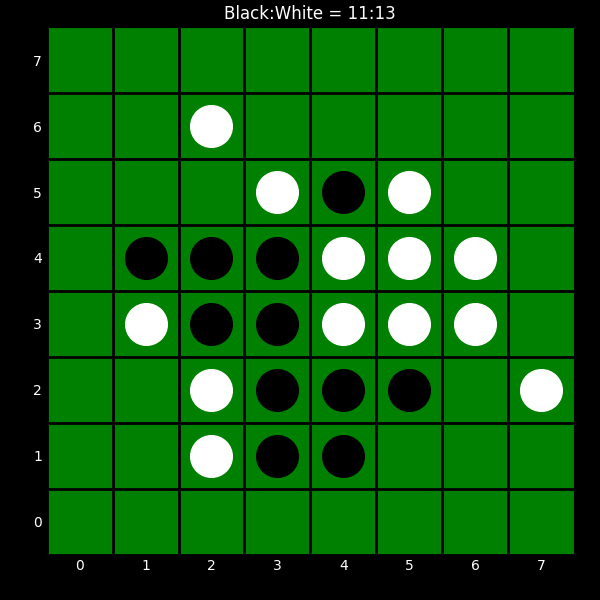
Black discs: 11
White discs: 13